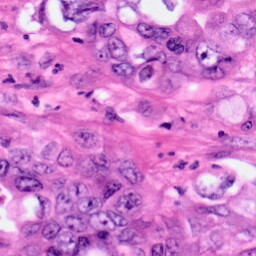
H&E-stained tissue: Pancreatic